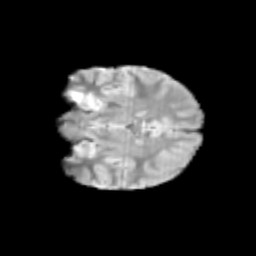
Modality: T2w
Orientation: coronal
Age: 11
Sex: female
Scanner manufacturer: siemens
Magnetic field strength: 3 T
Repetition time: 3.8 s
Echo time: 0.07 s